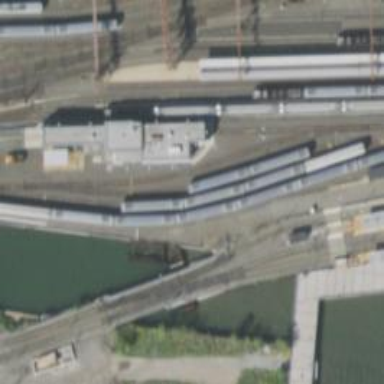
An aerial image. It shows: Railway yard in service.